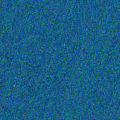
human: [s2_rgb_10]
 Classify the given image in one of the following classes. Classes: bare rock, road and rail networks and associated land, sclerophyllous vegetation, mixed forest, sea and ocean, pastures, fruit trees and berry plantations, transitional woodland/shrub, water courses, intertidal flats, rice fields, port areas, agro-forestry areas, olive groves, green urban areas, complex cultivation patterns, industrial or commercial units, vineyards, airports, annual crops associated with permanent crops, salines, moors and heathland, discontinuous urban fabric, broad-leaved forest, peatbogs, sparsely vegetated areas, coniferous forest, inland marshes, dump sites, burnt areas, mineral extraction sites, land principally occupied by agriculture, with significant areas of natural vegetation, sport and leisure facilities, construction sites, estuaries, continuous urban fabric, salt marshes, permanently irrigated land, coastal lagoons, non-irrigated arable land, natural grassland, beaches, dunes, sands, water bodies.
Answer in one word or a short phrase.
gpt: sea and ocean